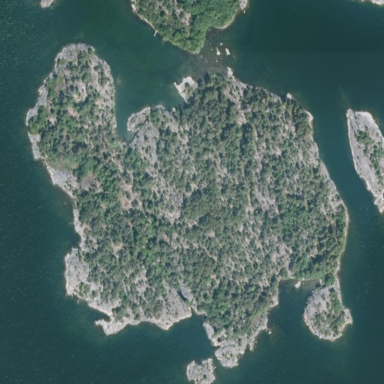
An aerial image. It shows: Islet along the natural coastline.